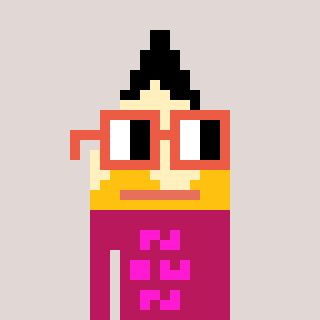
a pixel art character with square orange glasses, a pencil-shaped head and a darkpink-colored body on a warm background